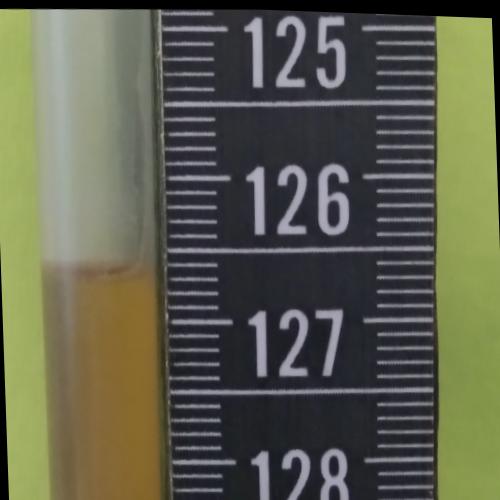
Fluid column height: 126.6 cm